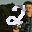
Label: 2